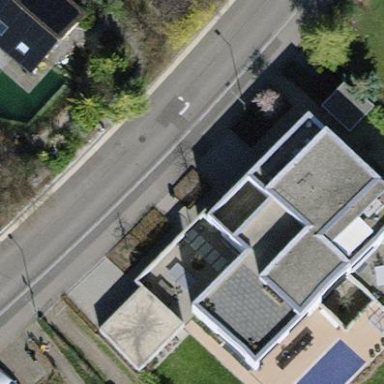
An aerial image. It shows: Flat-roofed building.